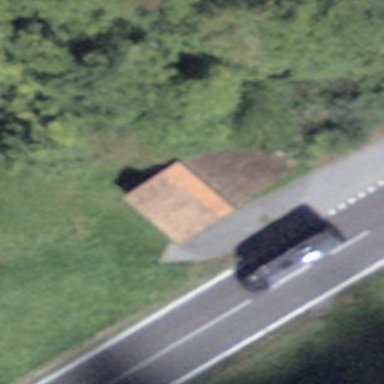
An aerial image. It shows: Rural barn.